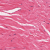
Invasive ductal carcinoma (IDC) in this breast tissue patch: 0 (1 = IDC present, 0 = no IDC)